Field crop: maize
Growth stage: 2
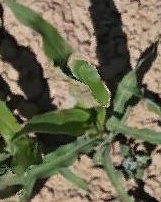
Species: maize